Question: I need create/read xml file using default namespace:
'''
<?xml version="1.0" encoding="UTF-8" standalone="yes"?>
<xmlBoo xmlns="http://www.example2.org/boo">
<customer>
<address>
<street>Wall Street</street>
</address>
<id>1</id>
<name>John</name>
</customer>
<someSpecificField>Specific data in Boo</ns2:someSpecificField>
</xmlBoo>
'''
but I'm getting:
'''
<?xml version="1.0" encoding="UTF-8" standalone="yes"?>
<ns2:xmlBoo xmlns:ns2="http://www.example2.org/boo">
<ns2:customer>
<address>
<street>Wall Street</street>
</address>
<id>1</id>
<name>John</name>
</ns2:customer>
<ns2:someSpecificField>Specific data in Boo</ns2:someSpecificField>
</ns2:xmlBoo>
'''
I know about <URL>, but this is not working in complex package structure:

I have defined model classes like Address:
'''
package example.model;
public class Address {
private String street;
'''
Customer:
'''
package example.model;
public class Customer {
private long id;
private String name;
private Address address;
'''
The parent class for common fields:
'''
package example.xml;
@XmlTransient
public class Xml {
private Customer customer;
'''
Then specific classes which holds data/structure of concrete xml XmlBoo:
'''
package example.xml.boo;
@XmlRootElement
public class XmlBoo extends Xml {
private String someSpecificField;
'''
XmlFoo:
'''
package example.xml.foo;
@XmlRootElement
public class XmlFoo extends Xml {}
'''
package-info.java is included in two mentioned packages example.xml.boo:
'''
@XmlSchema(
namespace = "http://www.example2.org/boo",
elementFormDefault = XmlNsForm.QUALIFIED)
package example.xml.boo;
'''
and example.xml.foo:
'''
@XmlSchema(
namespace = "http://www.example2.org/foo",
elementFormDefault = XmlNsForm.QUALIFIED)
package example.xml.foo;
'''
And finally main method:
'''
package example;
public class Demo {
public static void main(String... args) {
generateBoo();
generateFoo();
}
public static void generateBoo() {
try {
JAXBContext jc = JAXBContext.newInstance(XmlBoo.class);
Marshaller m = jc.createMarshaller();
m.setProperty(Marshaller.JAXB_FORMATTED_OUTPUT, true);
XmlBoo xmlBoo = new XmlBoo();
Customer customer = new Customer();
customer.setId(1);
customer.setName("John");
Address address = new Address();
address.setStreet("Wall Street");
customer.setAddress(address);
xmlBoo.setCustomer(customer);
xmlBoo.setSomeSpecificField("Specific data in Boo");
m.marshal(xmlBoo, System.out);
} catch (JAXBException e) {
e.printStackTrace();
}
}
public static void generateFoo() {
try {
JAXBContext jc = JAXBContext.newInstance(XmlFoo.class);
Marshaller m = jc.createMarshaller();
m.setProperty(Marshaller.JAXB_FORMATTED_OUTPUT, true);
XmlFoo xmlFoo = new XmlFoo();
Customer customer = new Customer();
customer.setId(1);
customer.setName("John");
Address address = new Address();
address.setStreet("Wall Street");
customer.setAddress(address);
xmlFoo.setCustomer(customer);
m.marshal(xmlFoo, System.out);
} catch (JAXBException e) {
e.printStackTrace();
}
}
}
'''
I've tried both solutions like <URL> and also without success.
- -
Is there solution how I can remove ns2 prefix?
I'm using JDK7.
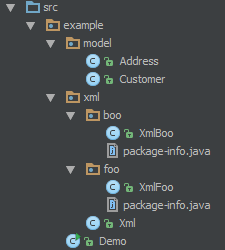
Answer: Solution how get (write & read xml) the needed result:
'''
<?xml version="1.0" encoding="UTF-8"?>
<xmlBoo xmlns="http://www.example.org/boo" xmlns:c="http://www.example.org/customer" xmlns:a="http://www.example.org/address" xmlns:h="http://www.example.org/header">
<h:header>
<h:id>101</h:id>
</h:header>
<c:customer>
<c:id>1</c:id>
<c:name>Yen</c:name>
<a:address>
<a:street>Long street</a:street>
</a:address>
</c:customer>
<someBooSpecificField>Specific data in Boo</someBooSpecificField>
</xmlBoo>
'''
- - -
So here is the solution:

Define MOXy implementation of JAXB, file: jaxb.properties
'''
javax.xml.bind.context.factory=org.eclipse.persistence.jaxb.JAXBContextFactory
'''
Create abstract class for common fields, define namespace for object, file Xml.java
'''
package example.xml;
@XmlTransient
public abstract class Xml {
private Header header;
private Customer customer;
@XmlElement(namespace="http://www.example.org/header")
public Header getHeader() {
return header;
}
public void setHeader(Header header) {
this.header = header;
}
@XmlElement(namespace="http://www.example.org/customer")
public Customer getCustomer() {
return customer;
}
public void setCustomer(Customer customer) {
this.customer = customer;
}
}
'''
Create "root" class, XmlBoo.java
'''
package example.xml.boo;
@XmlRootElement
@XmlType(propOrder = {"header", "customer", "someBooSpecificField"})
public class XmlBoo extends Xml {
private String someBooSpecificField;
// getter & setter
}
'''
Set namespace and QUALIFIED for "root" class, file: example.xml.boo.package-info.java
'''
@XmlSchema(
namespace = "http://www.example.org/boo",
elementFormDefault = XmlNsForm.QUALIFIED)
package example.xml.boo;
'''
Set QUALIFIED to generate prefix for children (), file: example.model.package-info.java
'''
@XmlSchema(
namespace = "http://www.example.org",
elementFormDefault = XmlNsForm.QUALIFIED)
package example.model;
'''
Create Header.java
'''
package example.model;
@XmlType(namespace = "http://www.example.org/header")
public class Header {
private long id;
// getter & setter
}
'''
Create Customer.java
'''
package example.model;
@XmlType(namespace = "http://www.example.org/customer", propOrder = {"id", "name", "address"})
public class Customer {
private long id;
private String name;
private Address address;
public long getId() {
return id;
}
public void setId(long id) {
this.id = id;
}
public String getName() {
return name;
}
public void setName(String name) {
this.name = name;
}
@XmlElement(namespace="http://www.example.org/address")
public Address getAddress() {
return address;
}
public void setAddress(Address address) {
this.address = address;
}
}
'''
Create Address.java
'''
package example.model;
@XmlType(namespace = "http://www.example.org/address")
public class Address {
private String street;
// getter & setter
}
'''
Create MyNamespacePrefixMapper.java by extending org.eclipse.persistence.oxm.NamespacePrefixMapper
'''
package example;
import org.eclipse.persistence.oxm.NamespacePrefixMapper;
public class MyNamespacePrefixMapper extends NamespacePrefixMapper {
private static final String BOO_PREFIX = ""; // DEFAULT NAMESPACE
private static final String BOO_URI = "http://www.example.org/boo";
private static final String FOO_PREFIX = ""; // DEFAULT NAMESPACE
private static final String FOO_URI = "http://www.example.org/foo";
private static final String HEADER_PREFIX = "h";
private static final String HEADER_URI = "http://www.example.org/header";
private static final String CUSTOMER_PREFIX = "c";
private static final String CUSTOMER_URI = "http://www.example.org/customer";
private static final String ADDRESS_PREFIX = "a";
private static final String ADDRESS_URI = "http://www.example.org/address";
@Override
public String getPreferredPrefix(String namespaceUri, String suggestion, boolean requirePrefix) {
switch (namespaceUri) {
case BOO_URI:
return BOO_PREFIX;
case FOO_URI:
return FOO_PREFIX;
case HEADER_URI:
return HEADER_PREFIX;
case CUSTOMER_URI:
return CUSTOMER_PREFIX;
case ADDRESS_URI:
return ADDRESS_PREFIX;
default:
return null;
}
}
}
'''
Create XML
'''
public static void generateBoo() {
try {
JAXBContext jc = JAXBContext.newInstance(XmlBoo.class);
Marshaller m = jc.createMarshaller();
m.setProperty(Marshaller.JAXB_FORMATTED_OUTPUT, true);
m.setProperty(MarshallerProperties.NAMESPACE_PREFIX_MAPPER, new MyNamespacePrefixMapper());
XmlBoo xmlBoo = new XmlBoo();
Header header = new Header();
header.setId(101);
xmlBoo.setHeader(header);
Customer customer = new Customer();
customer.setId(1);
customer.setName("Yen");
Address address = new Address();
address.setStreet("Long street");
customer.setAddress(address);
xmlBoo.setCustomer(customer);
xmlBoo.setSomeBooSpecificField("Specific data in Boo");
m.marshal(xmlBoo, System.out);
m.marshal(xmlBoo, new File("xml_boo.xml"));
} catch (JAXBException e) {
e.printStackTrace();
}
}
'''
Read XML
'''
public static void readBoo() {
Object element = null;
try {
JAXBContext jc = JAXBContext.newInstance(XmlBoo.class);
Unmarshaller u = jc.createUnmarshaller();
element = u.unmarshal(new File("xml_boo.xml"));
} catch (JAXBException e) {
e.printStackTrace();
}
if (element instanceof XmlBoo) {
XmlBoo xmlBoo = (XmlBoo) element;
Customer customer = xmlBoo.getCustomer();
System.out.println("INFO | xmlBoo field: [" + xmlBoo.getSomeBooSpecificField() + "]");
System.out.println("INFO | customer name: [" + customer.getName() + "]");
System.out.println("INFO | address street: [" + customer.getAddress().getStreet() + "]");
}
}
'''